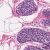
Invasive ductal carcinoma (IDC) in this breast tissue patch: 0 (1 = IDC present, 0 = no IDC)